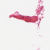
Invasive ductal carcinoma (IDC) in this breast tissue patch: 0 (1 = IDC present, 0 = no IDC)